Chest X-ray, PA view. Patient: 62 years old, sex F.
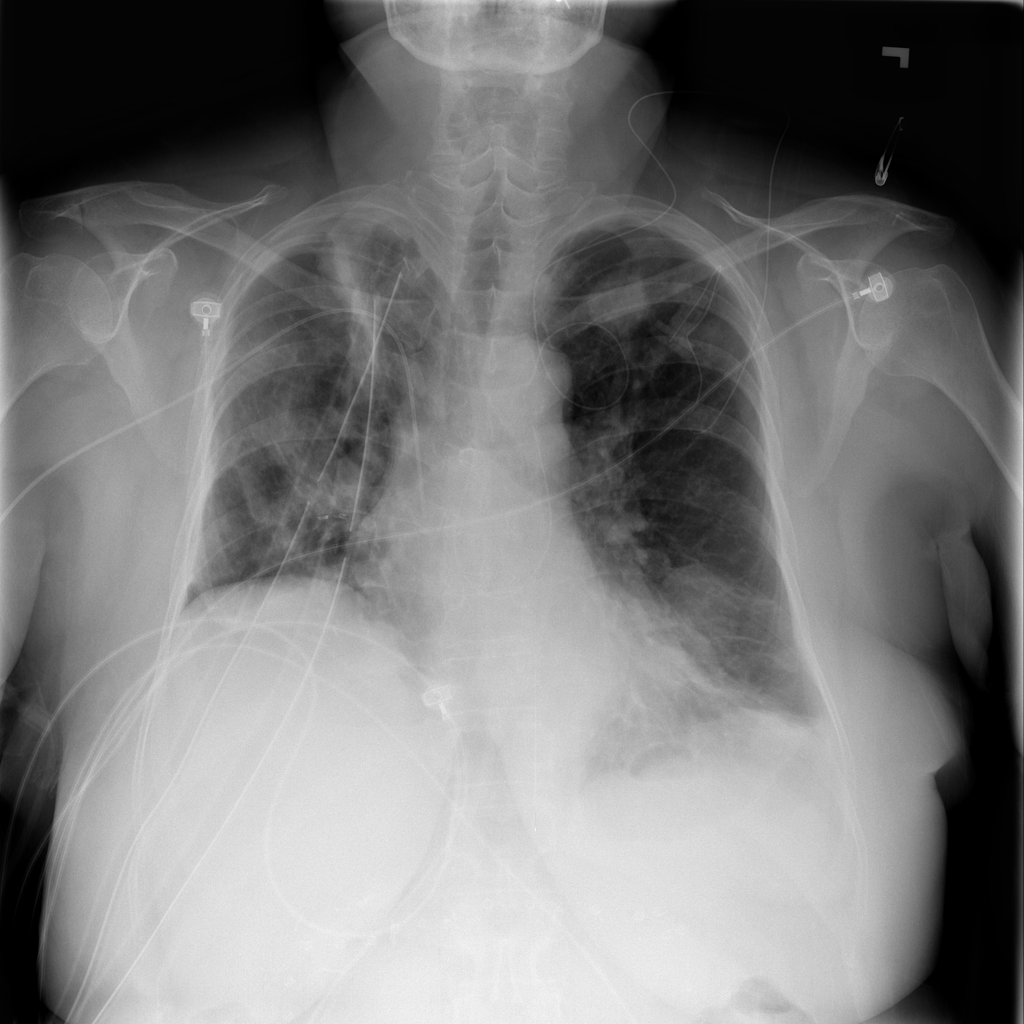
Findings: No Finding